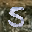
Label: 5